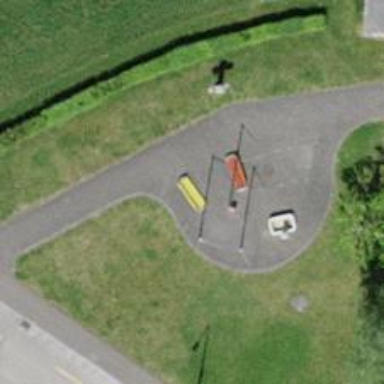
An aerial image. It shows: Bench.